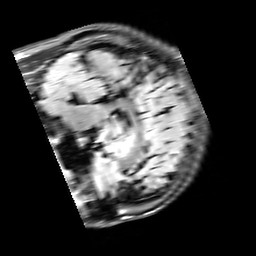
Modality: FLAIR
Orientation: sagittal
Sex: male
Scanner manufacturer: siemens
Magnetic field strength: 3 T
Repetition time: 10 s
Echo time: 0.09 s